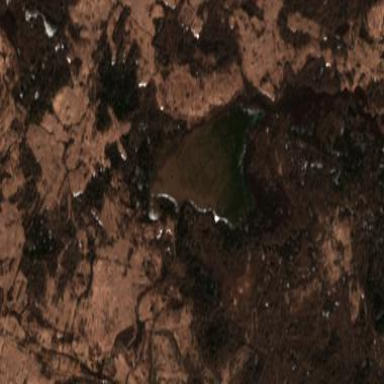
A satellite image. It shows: Bog wetland area.